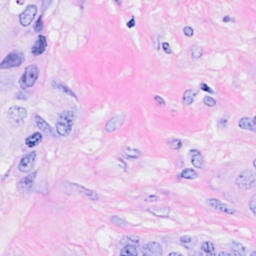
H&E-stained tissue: Breast